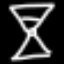
Label: hourglass